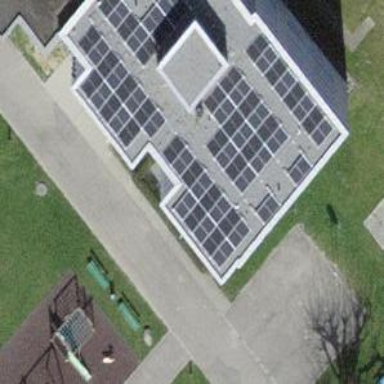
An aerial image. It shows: Solar power generator with photovoltaic panels.